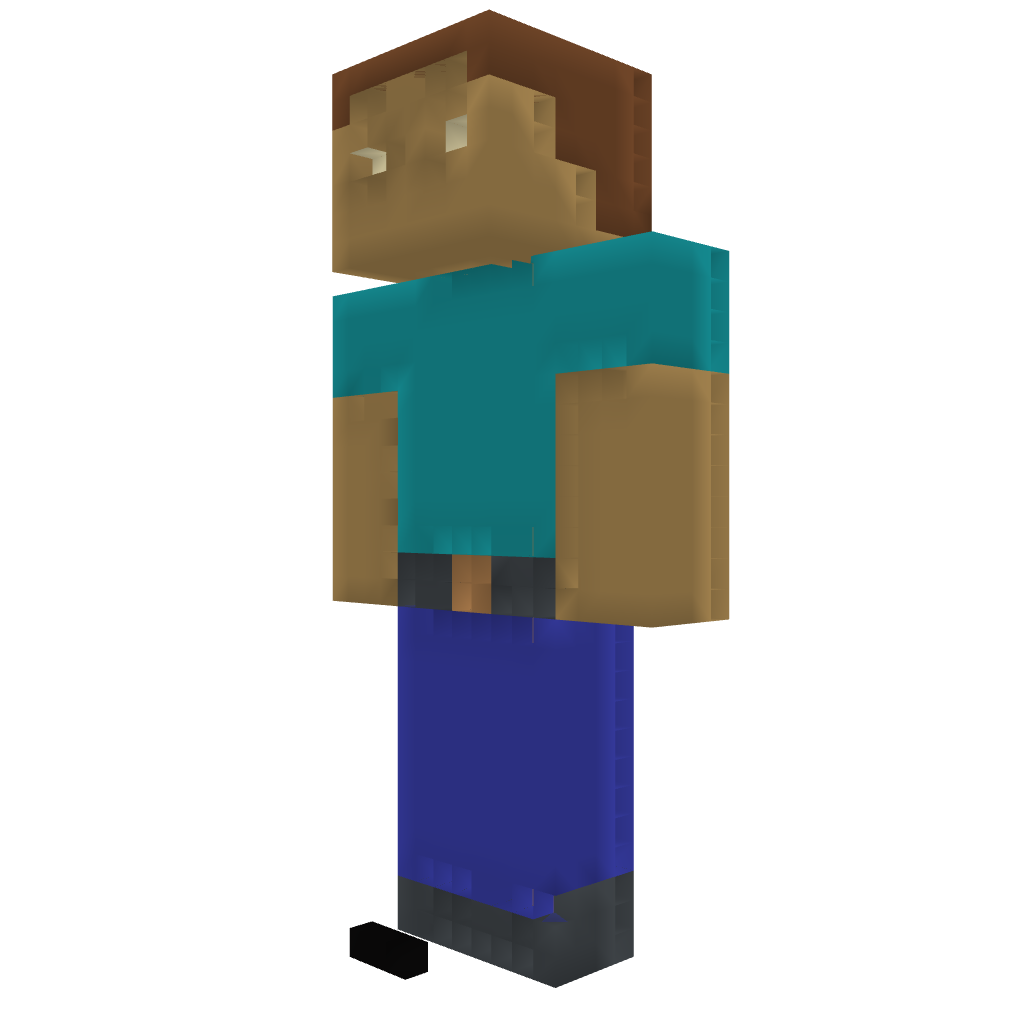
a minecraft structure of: Minecraft dude